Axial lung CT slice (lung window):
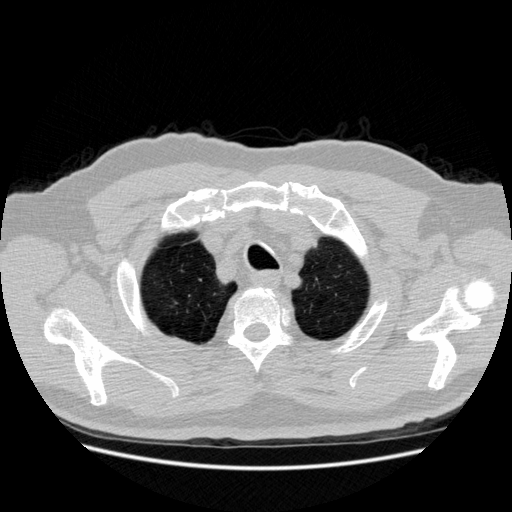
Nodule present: no